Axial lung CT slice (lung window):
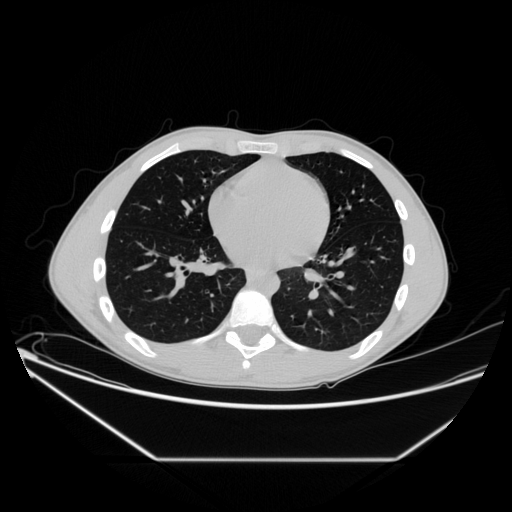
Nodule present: no